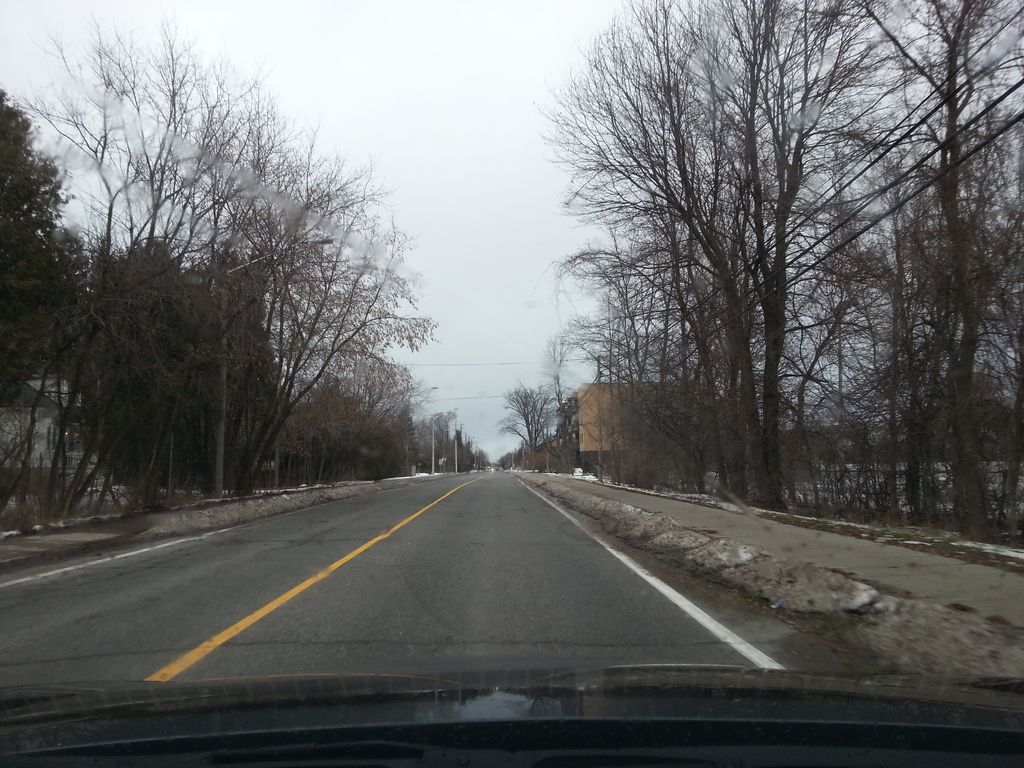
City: ottawa-gatineau